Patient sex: F
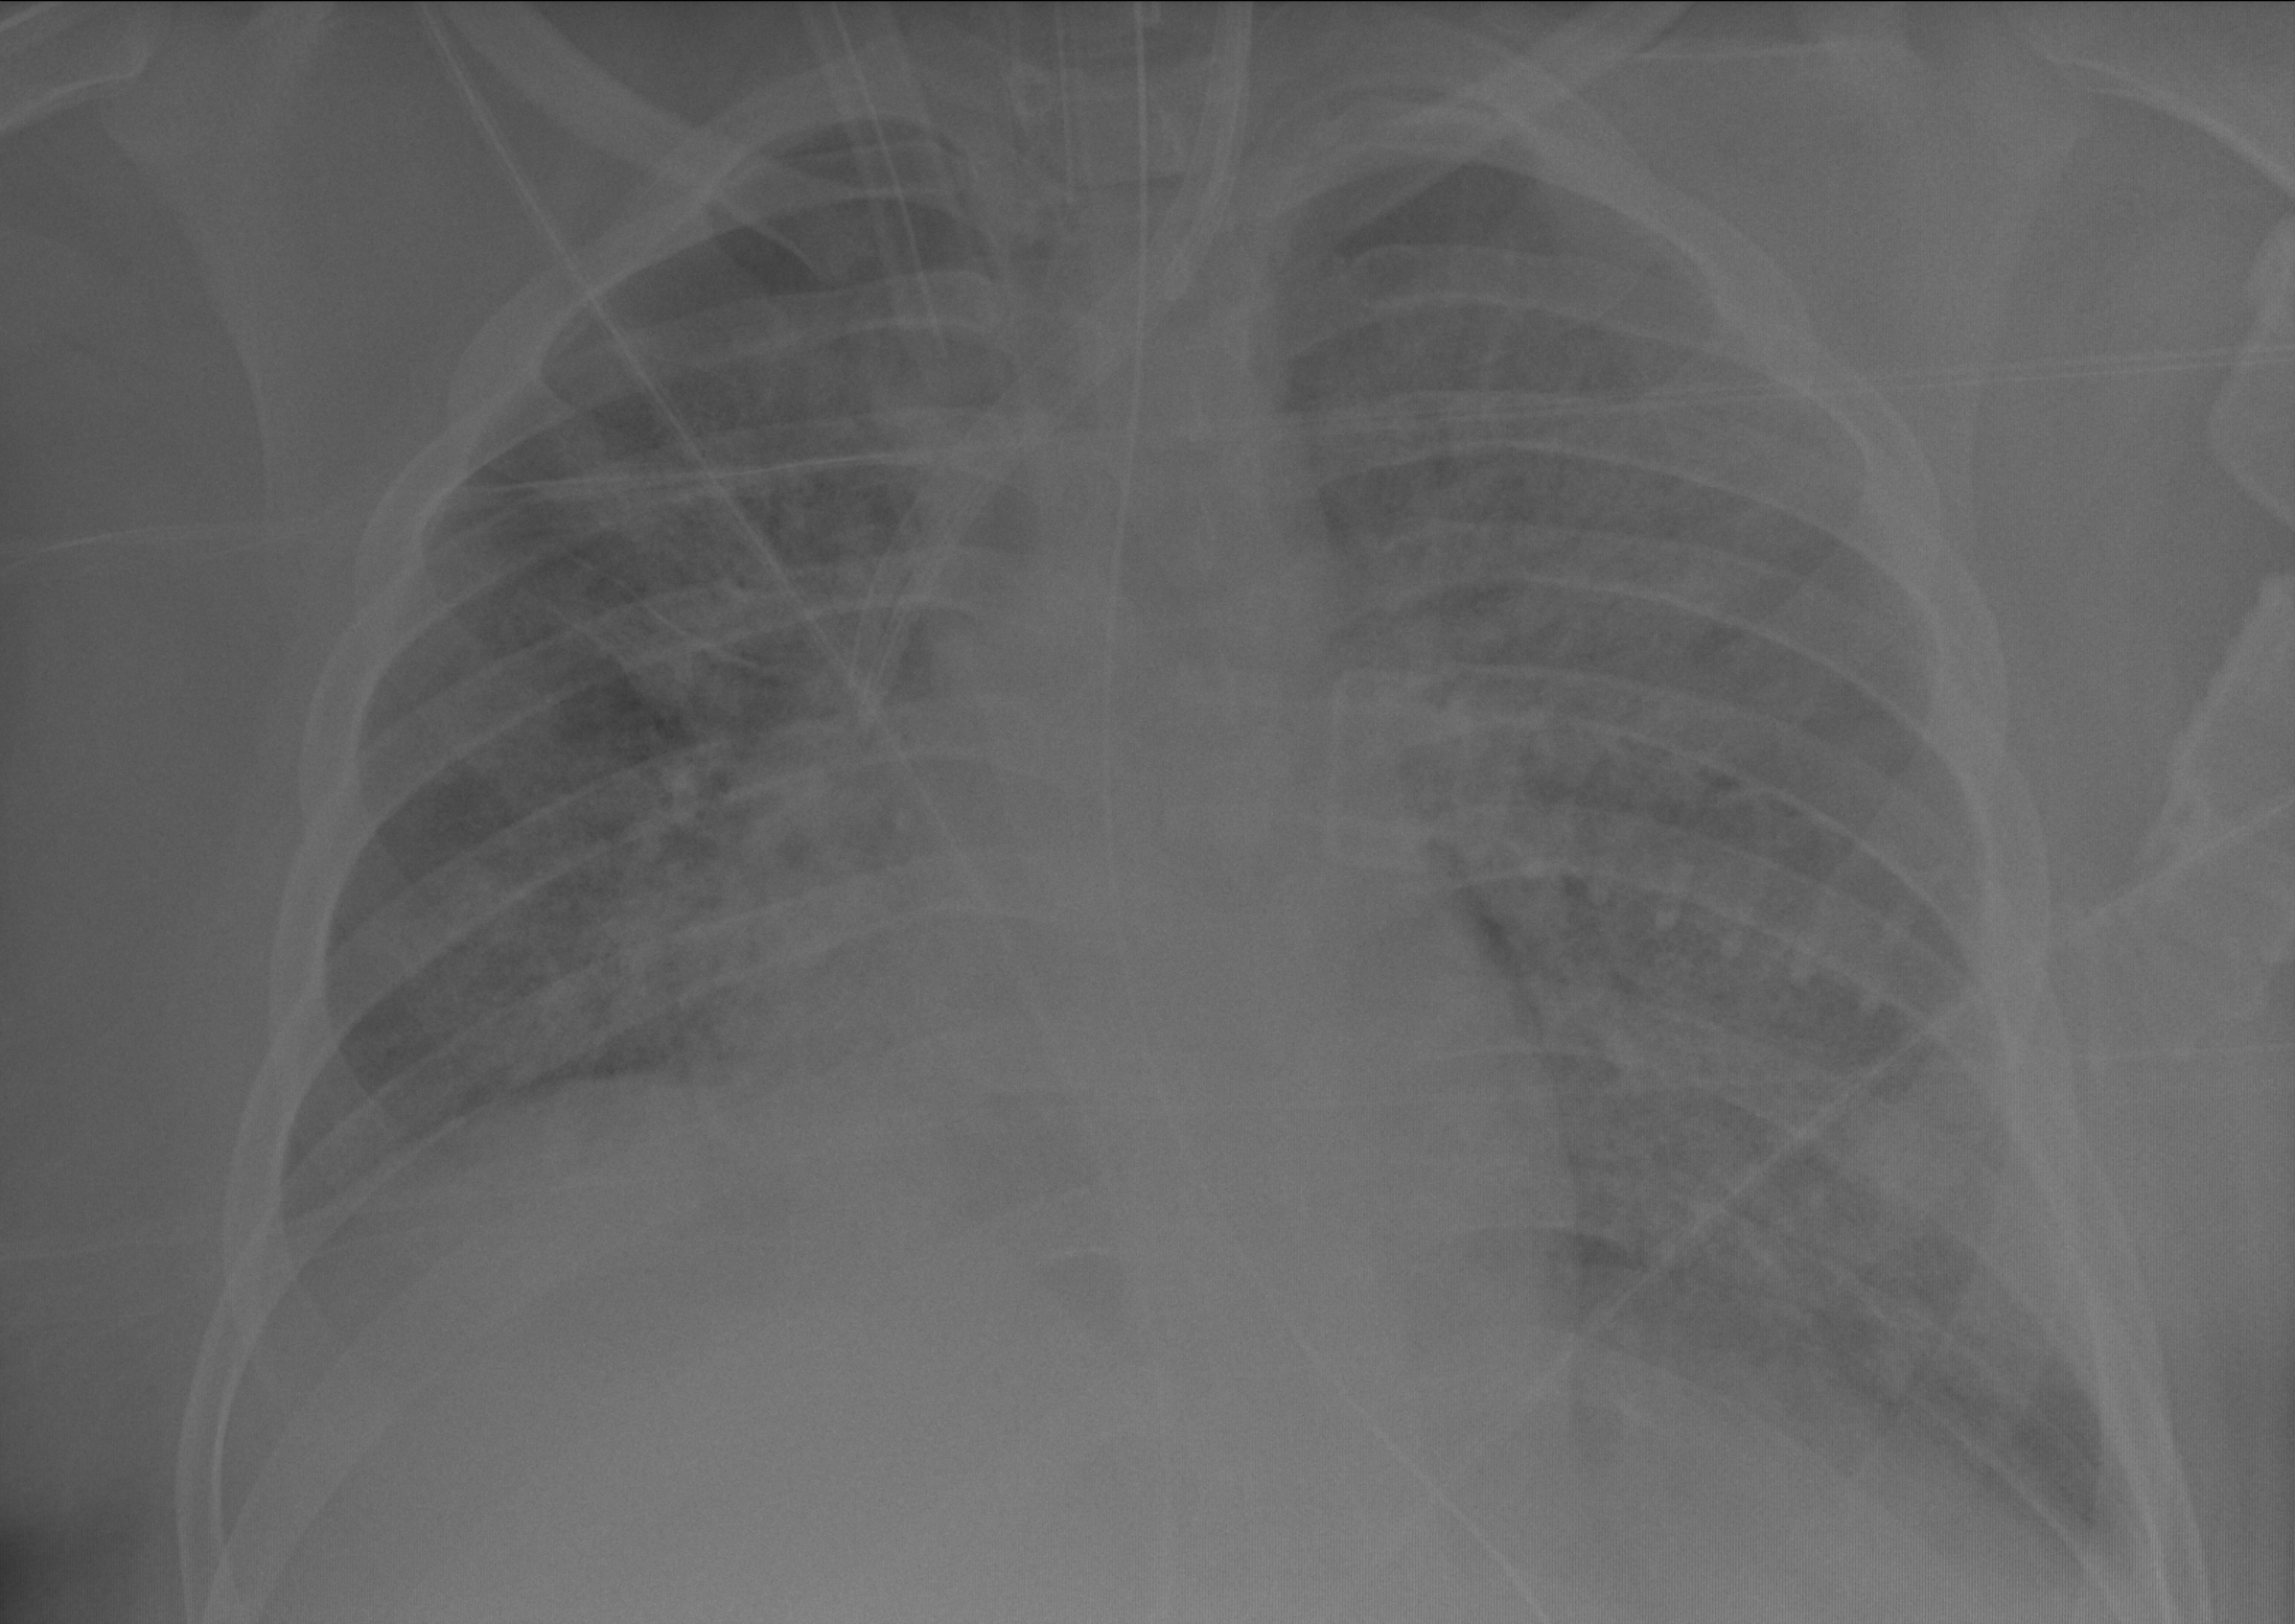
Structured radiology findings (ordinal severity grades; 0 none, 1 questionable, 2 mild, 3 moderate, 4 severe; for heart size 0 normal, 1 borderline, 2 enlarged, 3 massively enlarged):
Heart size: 2
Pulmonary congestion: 2
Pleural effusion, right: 0
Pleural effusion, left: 0
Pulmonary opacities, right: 2
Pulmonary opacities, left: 2
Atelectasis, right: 2
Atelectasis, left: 2